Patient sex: M
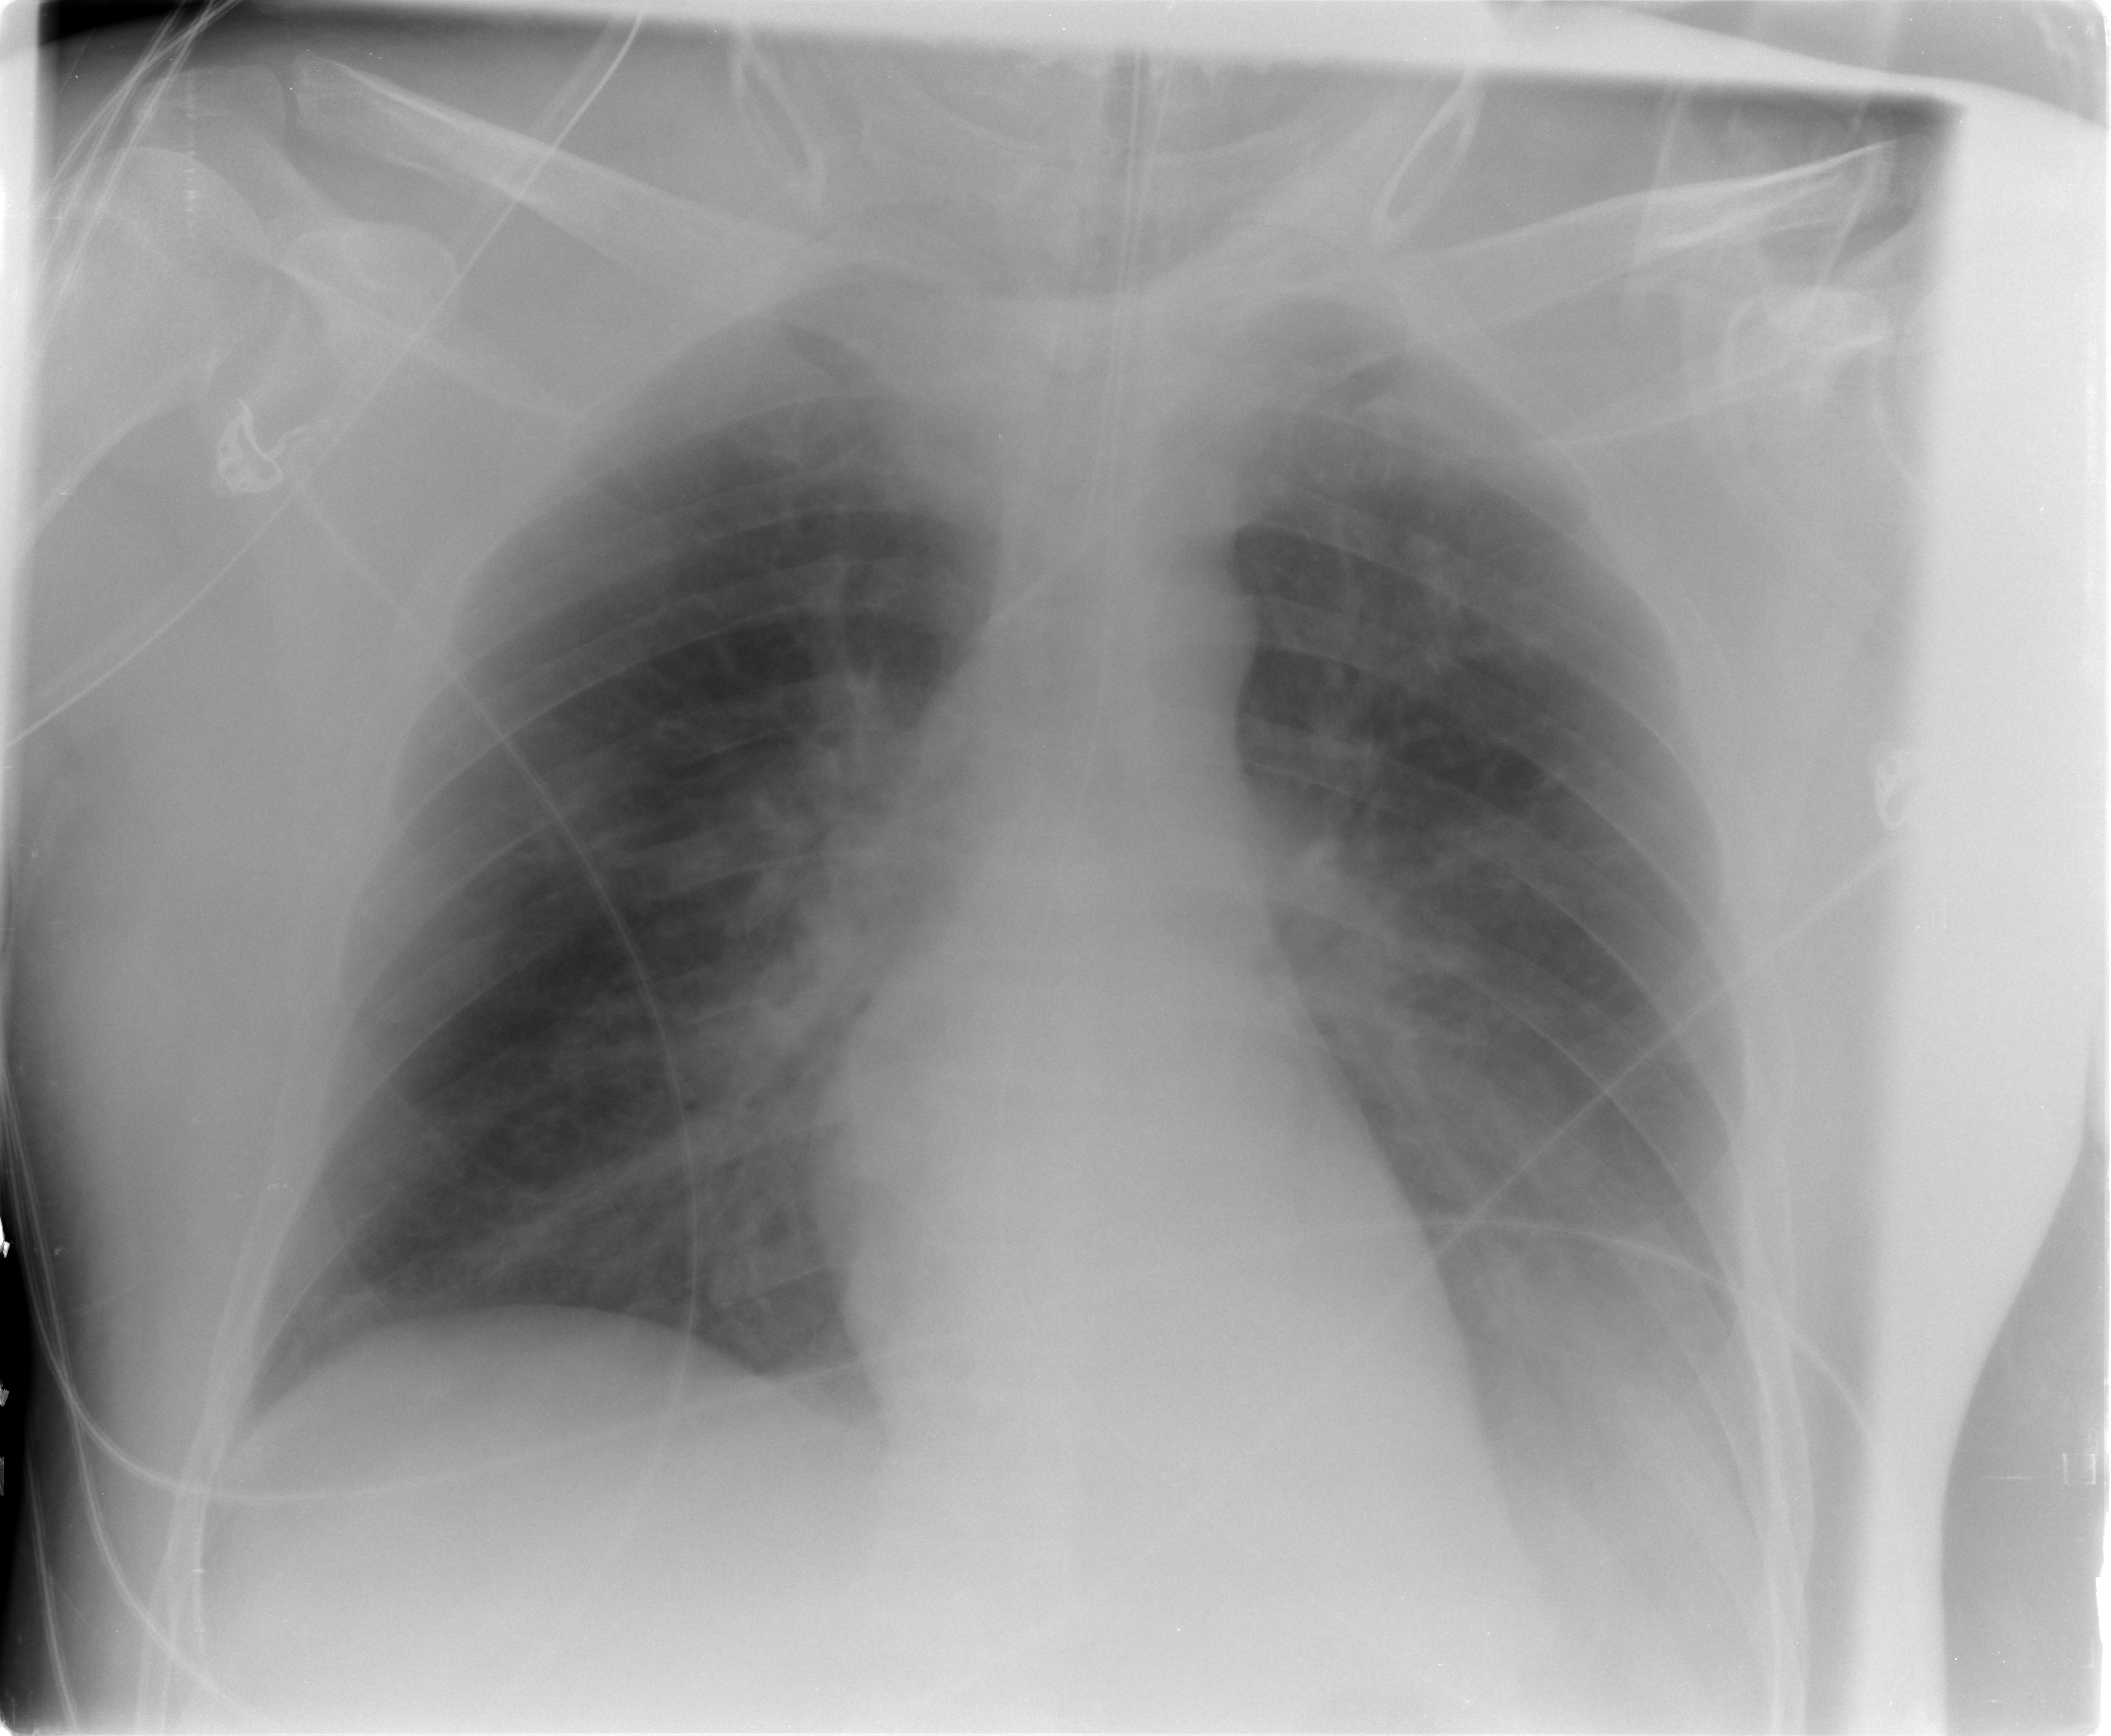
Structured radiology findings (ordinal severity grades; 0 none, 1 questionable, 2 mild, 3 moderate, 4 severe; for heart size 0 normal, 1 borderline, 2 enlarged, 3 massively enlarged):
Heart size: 0
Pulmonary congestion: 0
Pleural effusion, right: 0
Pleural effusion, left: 2
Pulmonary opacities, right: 2
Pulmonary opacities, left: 2
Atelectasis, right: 2
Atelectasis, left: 2